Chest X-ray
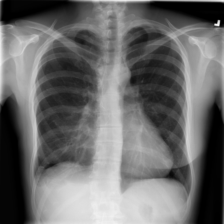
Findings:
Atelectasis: negative
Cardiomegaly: negative
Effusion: negative
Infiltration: negative
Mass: negative
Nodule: negative
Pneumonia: negative
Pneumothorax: negative
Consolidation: negative
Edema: negative
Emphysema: negative
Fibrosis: negative
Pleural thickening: negative
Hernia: negative